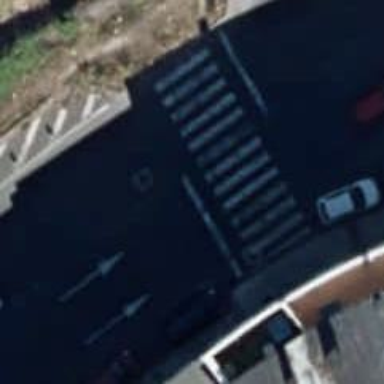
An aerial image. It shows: Zebra crossing on the road.